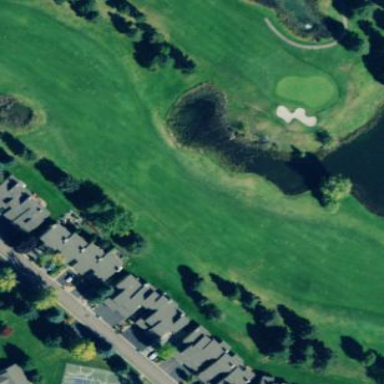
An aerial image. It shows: Golf fairway surrounded by grass.